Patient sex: M
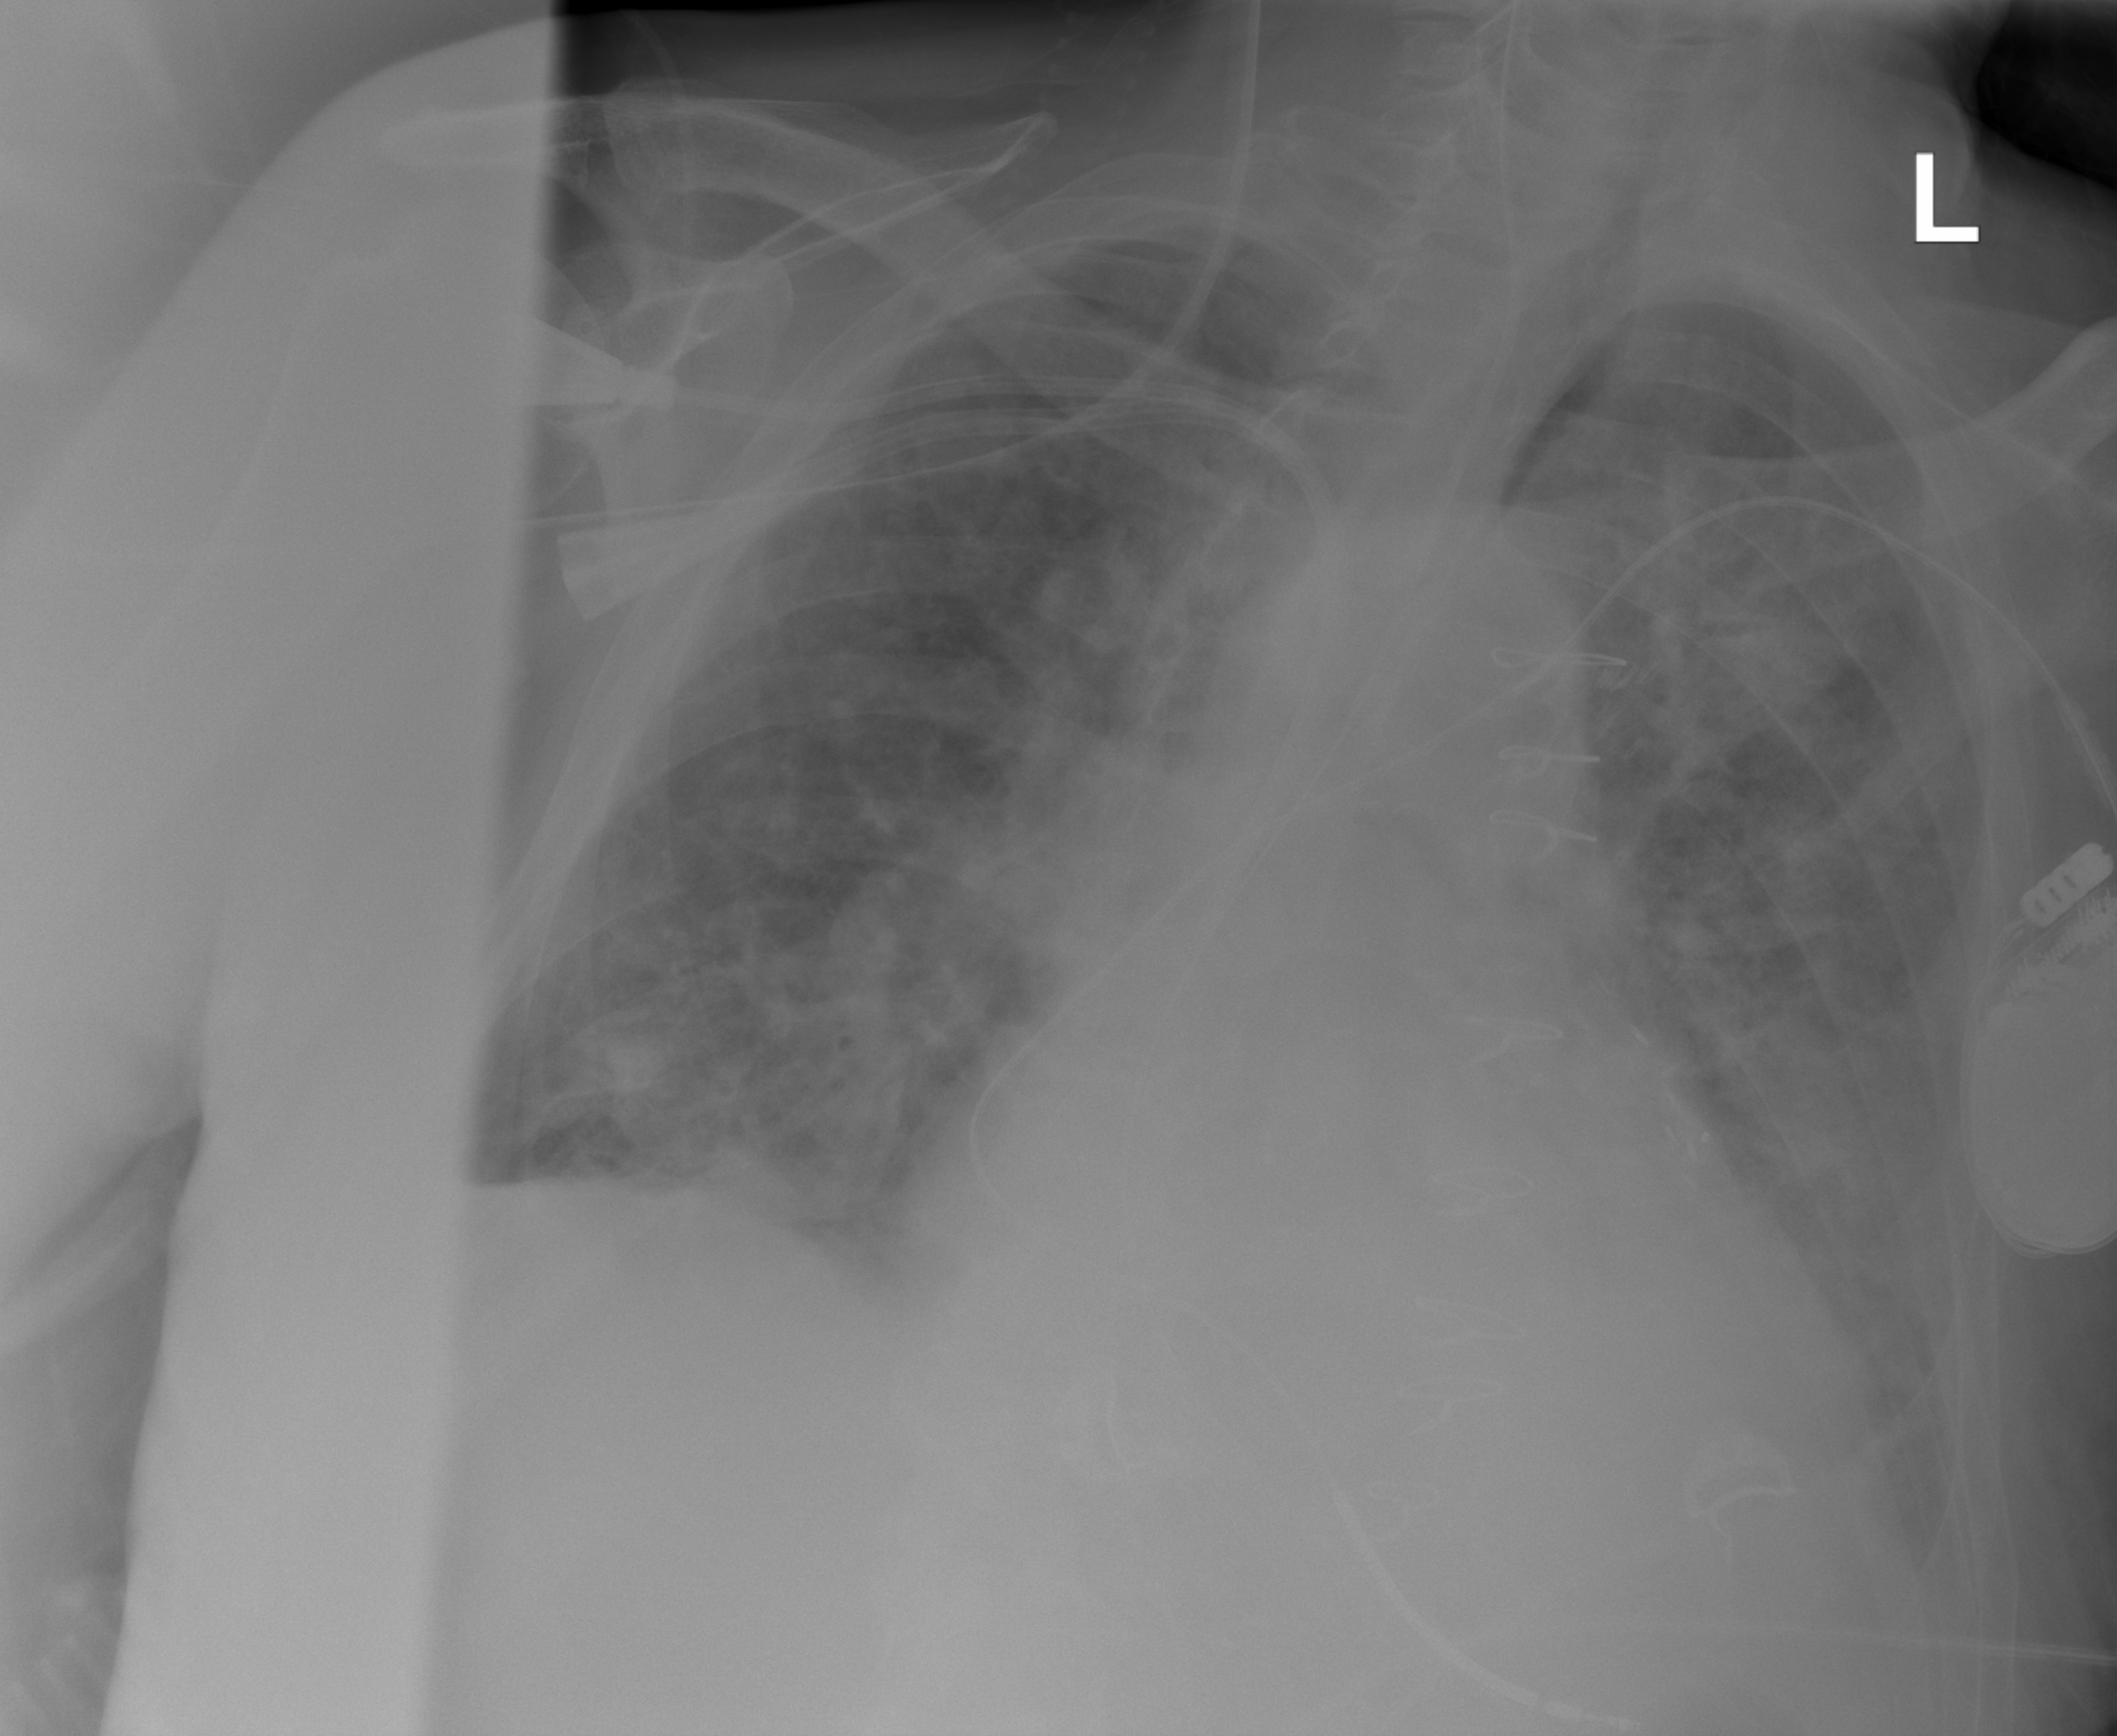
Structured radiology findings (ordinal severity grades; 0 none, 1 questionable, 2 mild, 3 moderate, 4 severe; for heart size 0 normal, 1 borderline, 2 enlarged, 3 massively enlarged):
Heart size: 2
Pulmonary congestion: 2
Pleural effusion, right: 0
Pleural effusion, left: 2
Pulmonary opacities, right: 2
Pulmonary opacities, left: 3
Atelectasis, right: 2
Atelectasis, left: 2